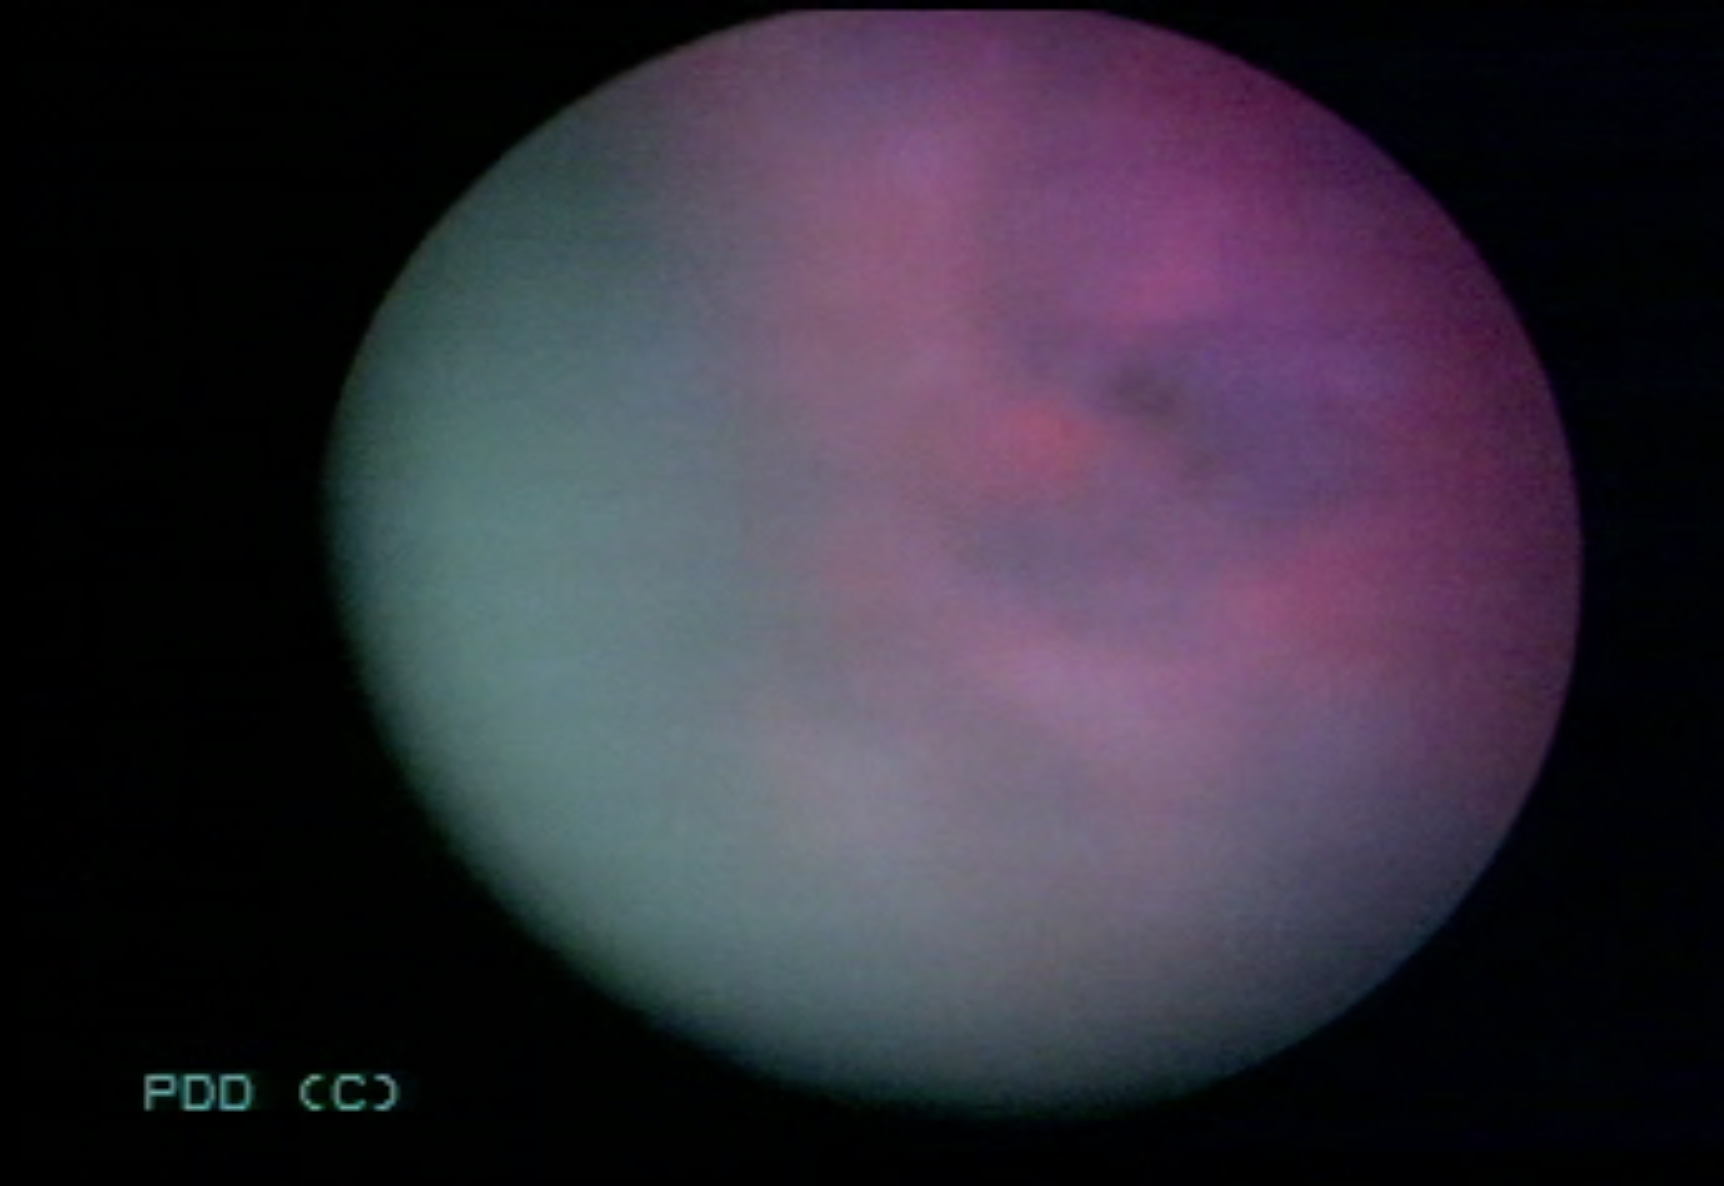
Modality: BLC
Class: Malignant
Subclass: HighGradePapillary
Lesion: L1
Stage: T1
Morphology: Papillary
Bladder cancer association: Yes